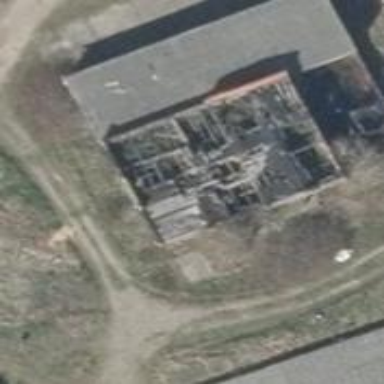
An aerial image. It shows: Ruins of building.